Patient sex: M
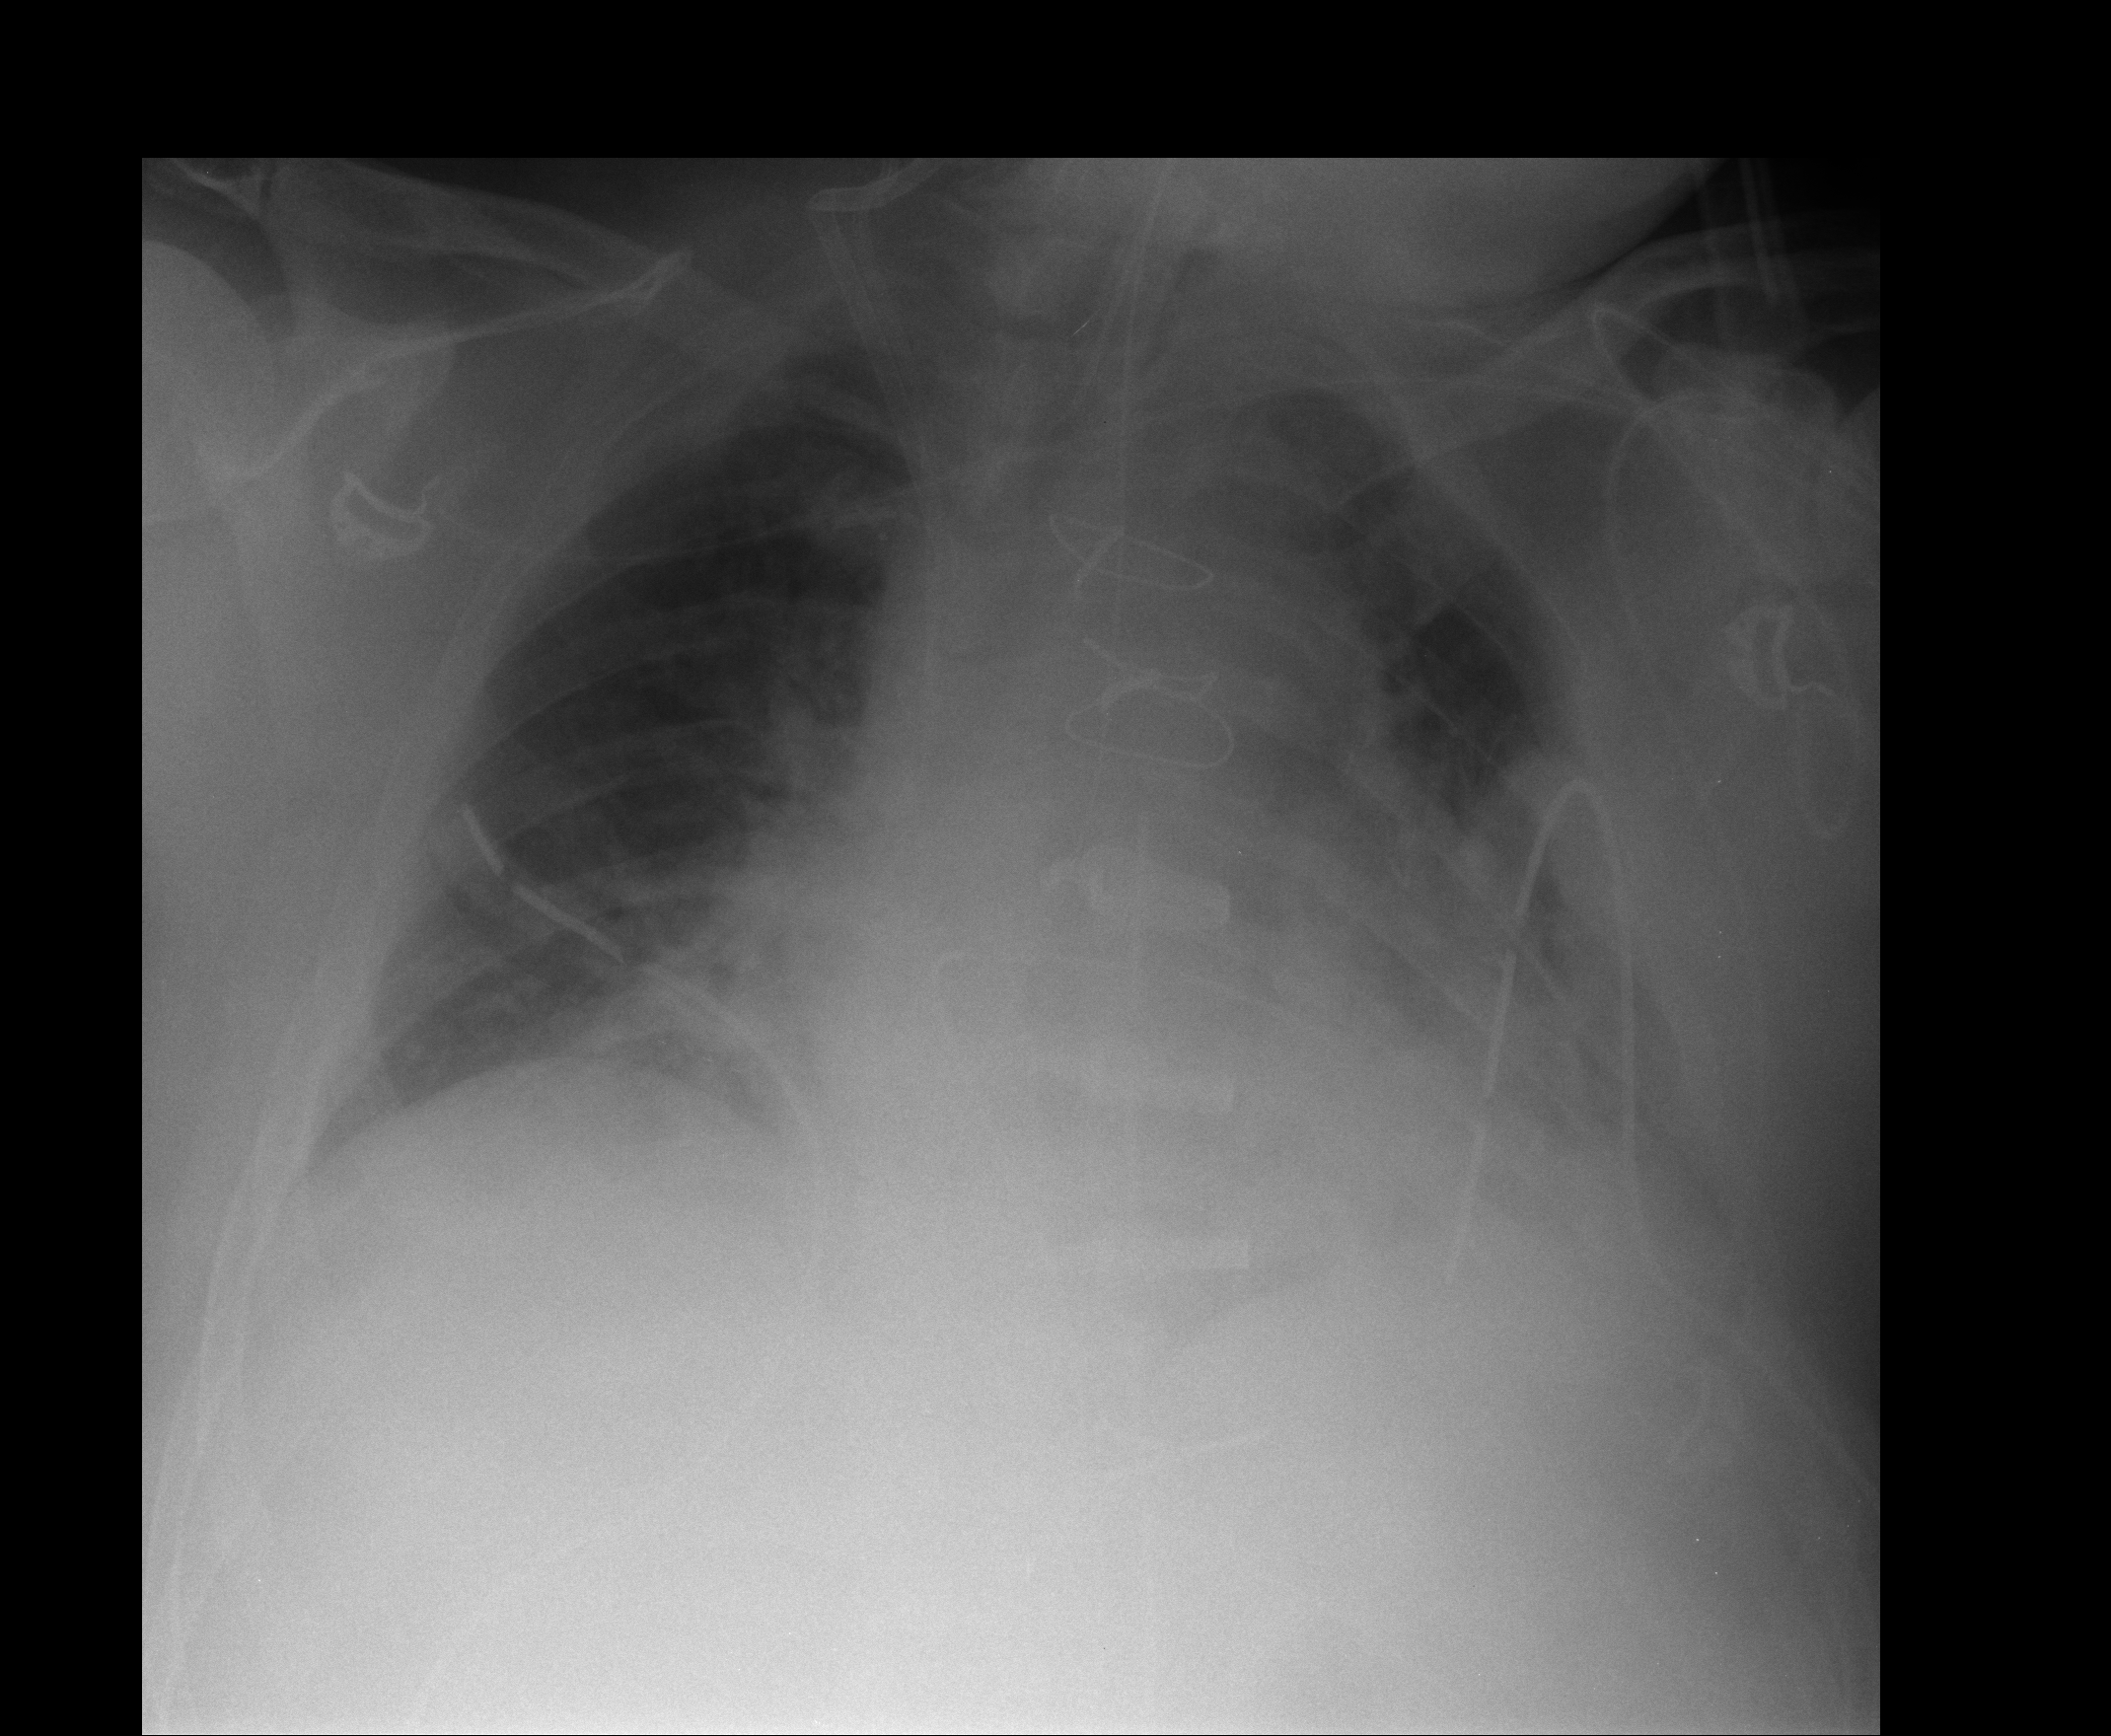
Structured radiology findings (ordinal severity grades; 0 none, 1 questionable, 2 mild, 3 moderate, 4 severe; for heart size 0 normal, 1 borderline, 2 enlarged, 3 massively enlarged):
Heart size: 2
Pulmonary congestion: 2
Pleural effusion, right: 0
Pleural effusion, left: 2
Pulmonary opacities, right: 0
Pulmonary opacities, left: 2
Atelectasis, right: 2
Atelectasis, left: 2